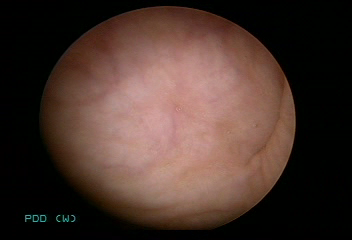
Modality: WLC
Class: Normal mucosa
Bladder cancer association: No